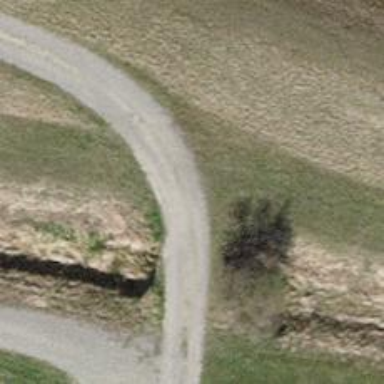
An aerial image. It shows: Track road on bridge with grade 1 tracktype.